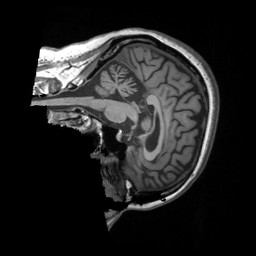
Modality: T1w
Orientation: sagittal
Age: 46
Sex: female
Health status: ill
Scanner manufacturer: siemens
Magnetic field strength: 3 T
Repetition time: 1.9 s
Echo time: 0.00247 s